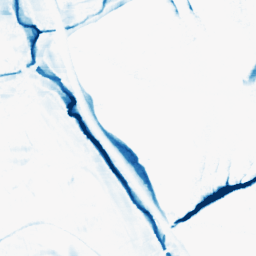
Category: morphological
Decomposition family: morphological_rect
Decomposition parameters: operation: closing
width: 20
height: 10
Upsampling method: cubic_mitchell
Upsampling parameters: scale: 2
Upsampling scale: 2